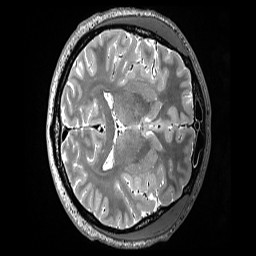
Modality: T2w
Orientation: axial
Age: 28
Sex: male
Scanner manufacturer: siemens
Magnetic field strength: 3 T
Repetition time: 3.2 s
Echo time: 0.564 s